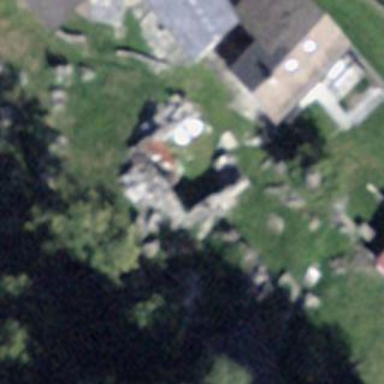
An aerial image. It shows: Historic site with building ruins.